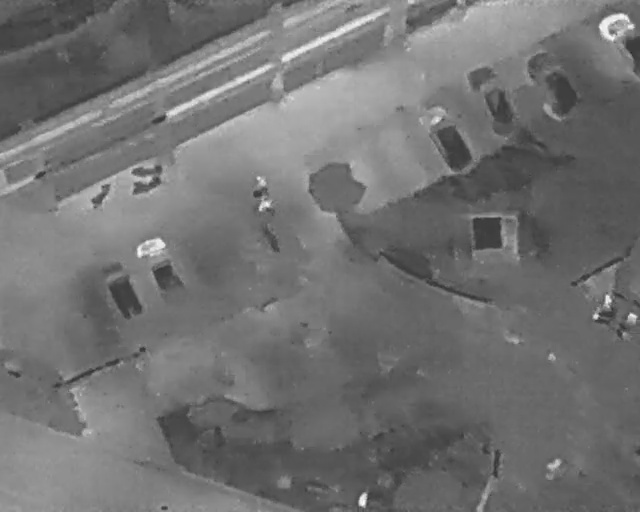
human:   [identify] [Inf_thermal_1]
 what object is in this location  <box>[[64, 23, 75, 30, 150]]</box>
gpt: <ref>1 medium car at the top</ref>